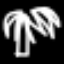
Label: palm tree